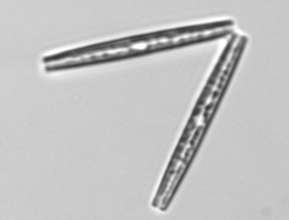
Label: Thalassionema